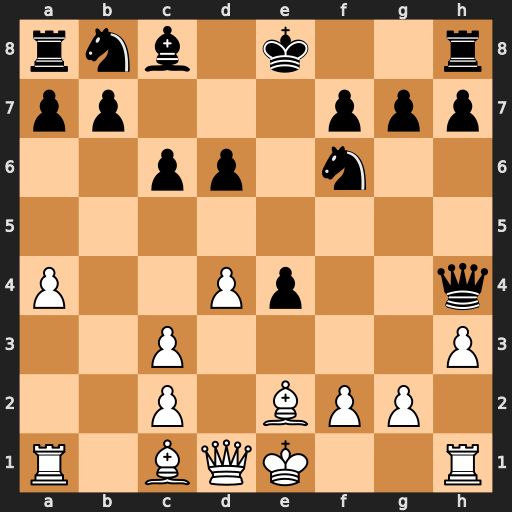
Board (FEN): rnb1k2r/pp3ppp/2pp1n2/8/P2Pp2q/2P4P/2P1BPP1/R1BQK2R
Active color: w
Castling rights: KQkq
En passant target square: -
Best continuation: g3 Qxh3 Rxh3